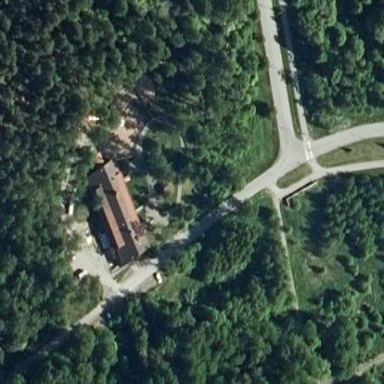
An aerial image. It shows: Kindergarten.